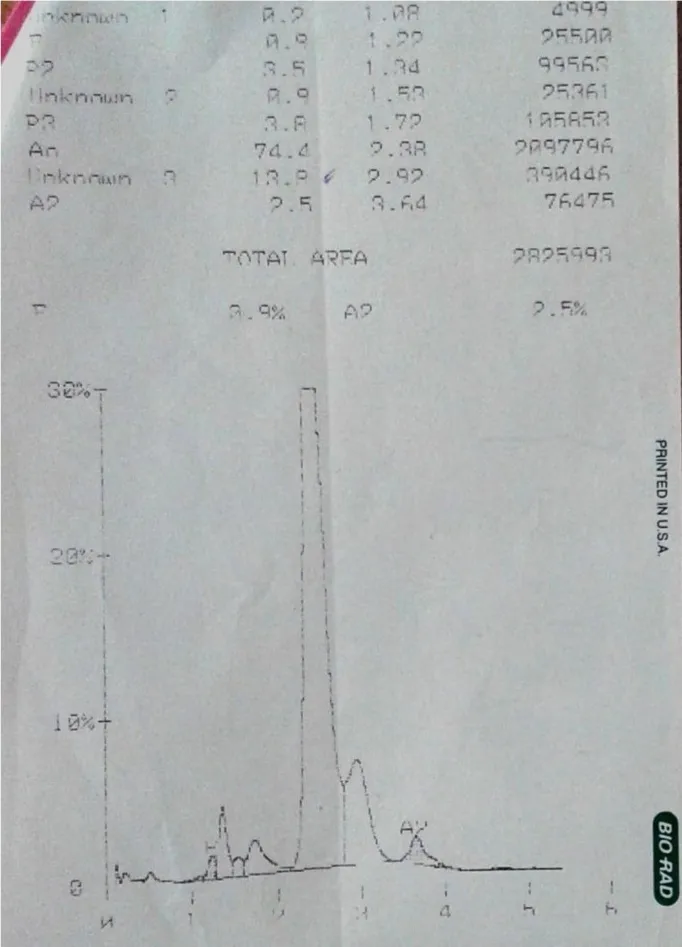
High-performance liquid chromatography chromatogram showing the unknown peak at retention time 2.92 minutes.
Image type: chart (chart)